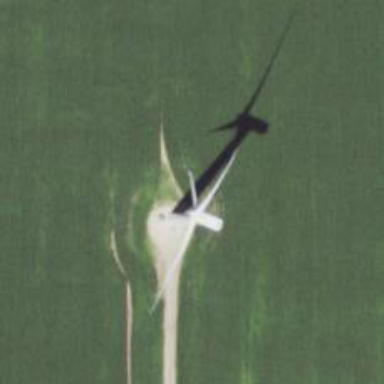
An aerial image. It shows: Wind generator powered by wind. The generator type is horizontal axis and it uses wind turbines.